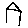
Label: house